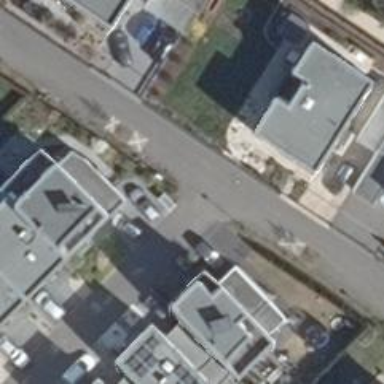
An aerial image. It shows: Asphalt road designated as living street.